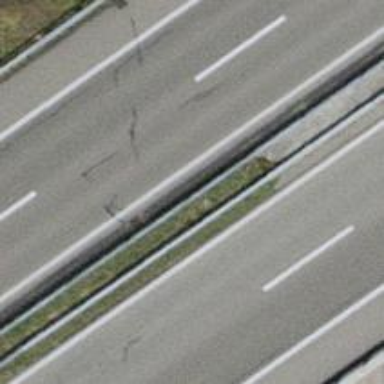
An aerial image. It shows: Motorway bridge.